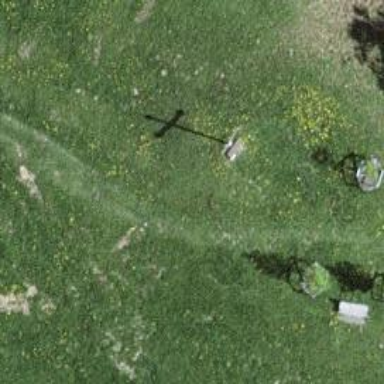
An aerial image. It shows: Historic wayside cross.